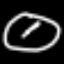
Label: clock